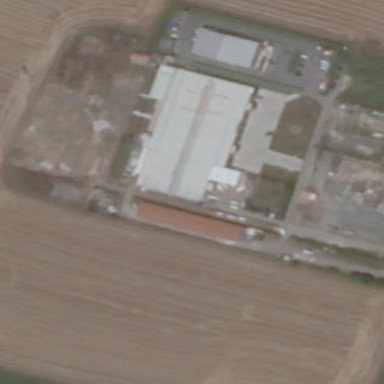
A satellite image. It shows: Building.